Interaction volume radius: 5 \u00c5
Interaction volume height: 20 \u00c5
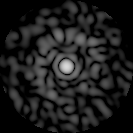
Disorder parameter: 0.7798